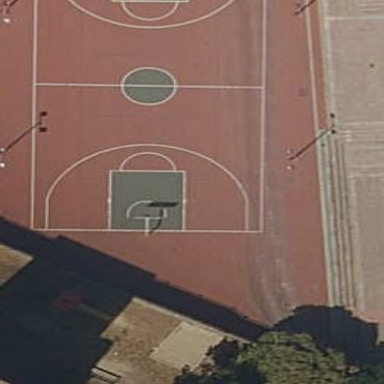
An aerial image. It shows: Basketball court in the leisure land pitch.